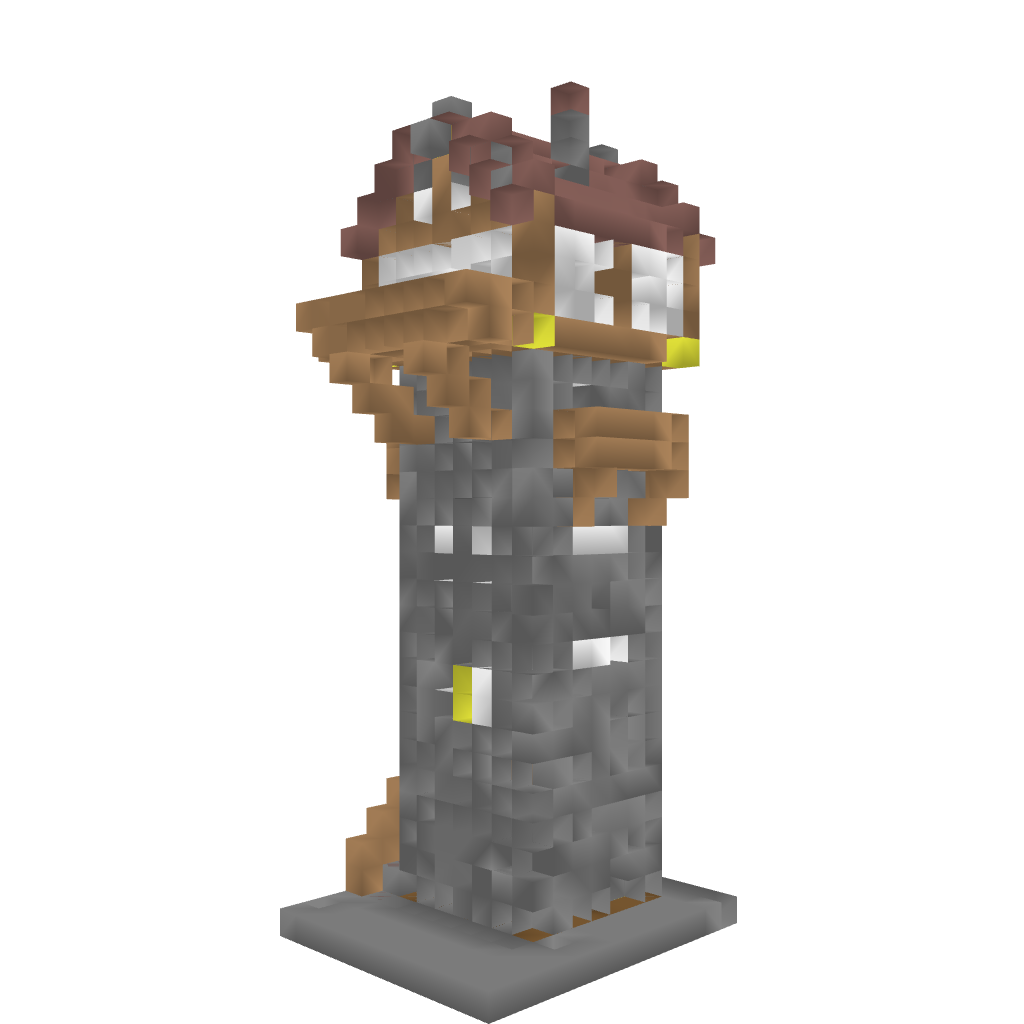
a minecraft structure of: watch tower bad low quality